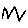
Label: zigzag